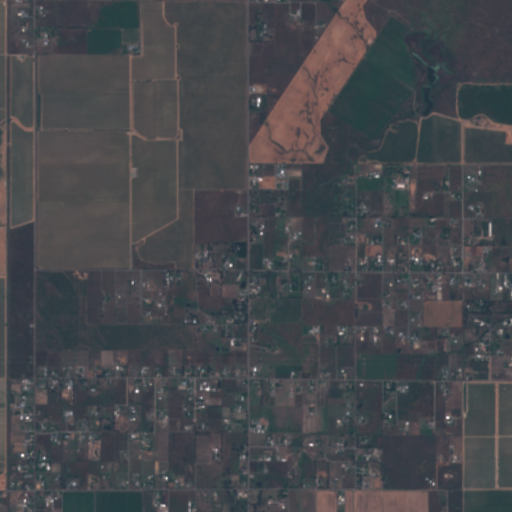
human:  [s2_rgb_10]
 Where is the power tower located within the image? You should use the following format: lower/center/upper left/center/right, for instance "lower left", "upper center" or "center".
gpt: The power tower is located in the lower of the image.
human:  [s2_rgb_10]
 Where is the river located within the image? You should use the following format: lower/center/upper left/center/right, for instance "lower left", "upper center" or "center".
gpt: The river is located in the left of the image.
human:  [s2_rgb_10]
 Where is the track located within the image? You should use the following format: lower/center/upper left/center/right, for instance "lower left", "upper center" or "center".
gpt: There is no track in the image.